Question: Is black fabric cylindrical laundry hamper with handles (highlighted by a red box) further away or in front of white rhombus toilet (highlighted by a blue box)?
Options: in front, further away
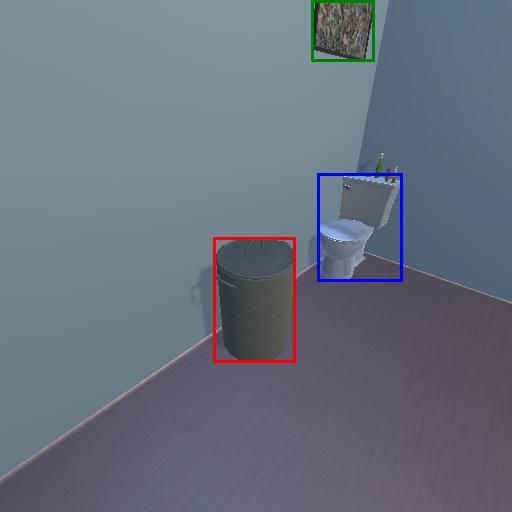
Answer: in front